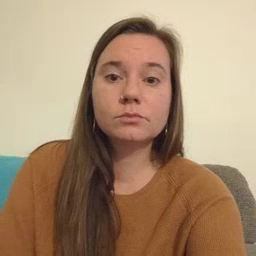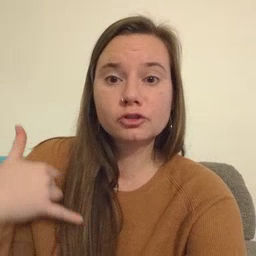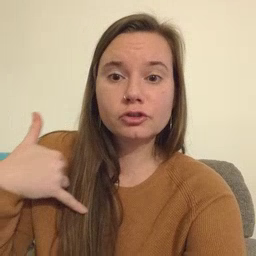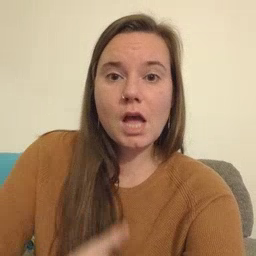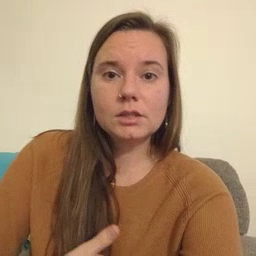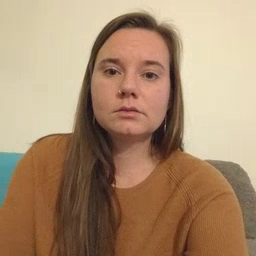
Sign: jacket